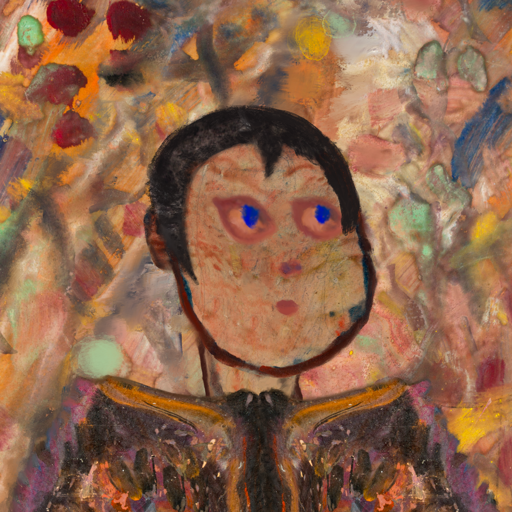
Background: Mother_And_Son_Mother, Head And Neck Side: Orphan, Face Side: Mother_And_Son_Mother, Bust: Gypsy_Queen, Hair Side: Roy_Bahadur, Head Accessory: Blank, Second Necklace: Blank, Necklace: Blank, Baby: Blank